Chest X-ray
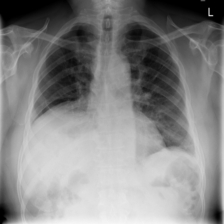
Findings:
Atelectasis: negative
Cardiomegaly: negative
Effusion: negative
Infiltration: negative
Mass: negative
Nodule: negative
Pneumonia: negative
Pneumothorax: negative
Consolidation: negative
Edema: negative
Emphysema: negative
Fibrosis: negative
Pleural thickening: negative
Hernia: negative